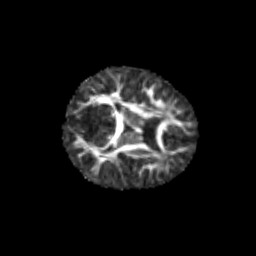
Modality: FA
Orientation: axial
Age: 6
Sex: male
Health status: healthy